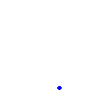
Particle: kaon